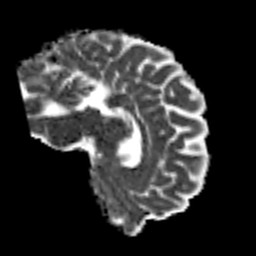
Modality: MD
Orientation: sagittal
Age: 29
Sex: male
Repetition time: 8.4 s
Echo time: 0.09 s